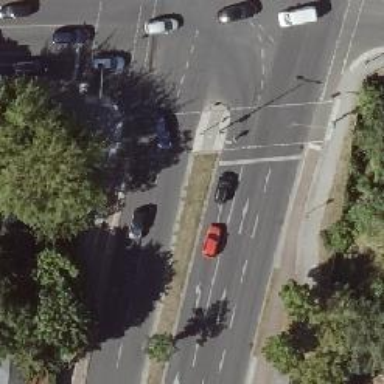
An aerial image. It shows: Crossing with traffic signals.